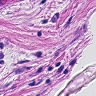
Metastatic tissue present: yes